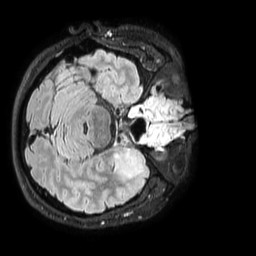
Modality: FLAIR
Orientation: axial
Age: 30
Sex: male
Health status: ill
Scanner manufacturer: philips
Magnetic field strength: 3 T
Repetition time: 4.8 s
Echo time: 0.34 s